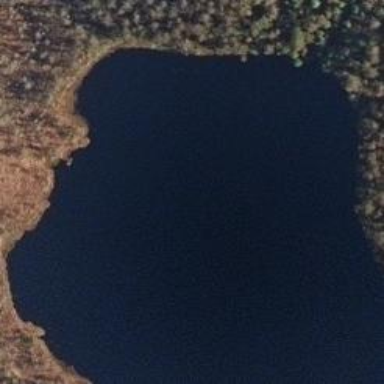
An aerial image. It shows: Beautiful lake surrounded by nature.